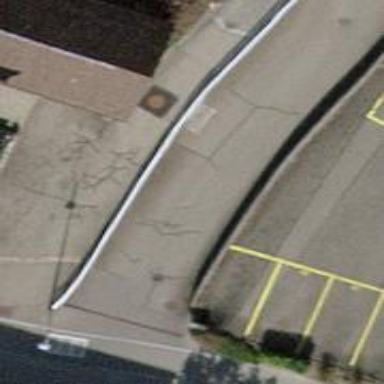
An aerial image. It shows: Wall barrier.